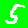
Digit: 5